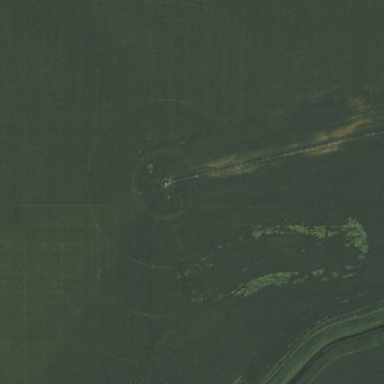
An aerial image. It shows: Farmland with pivot irrigation system.